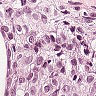
Metastatic tissue present: yes